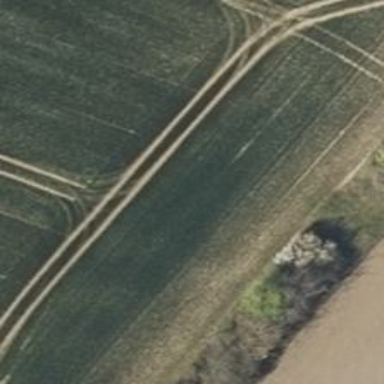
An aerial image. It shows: Track with grade 2 gravel surface.